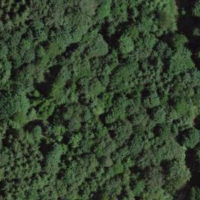
EUNIS habitat code: 43
Species observed at this site:
Sambucus racemosa